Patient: sex F, age 83
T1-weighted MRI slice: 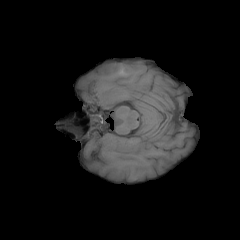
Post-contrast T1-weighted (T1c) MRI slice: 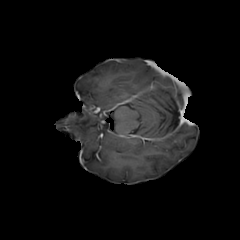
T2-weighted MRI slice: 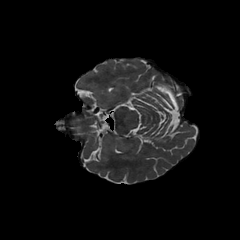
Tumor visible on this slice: no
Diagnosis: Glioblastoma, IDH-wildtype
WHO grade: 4